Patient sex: F
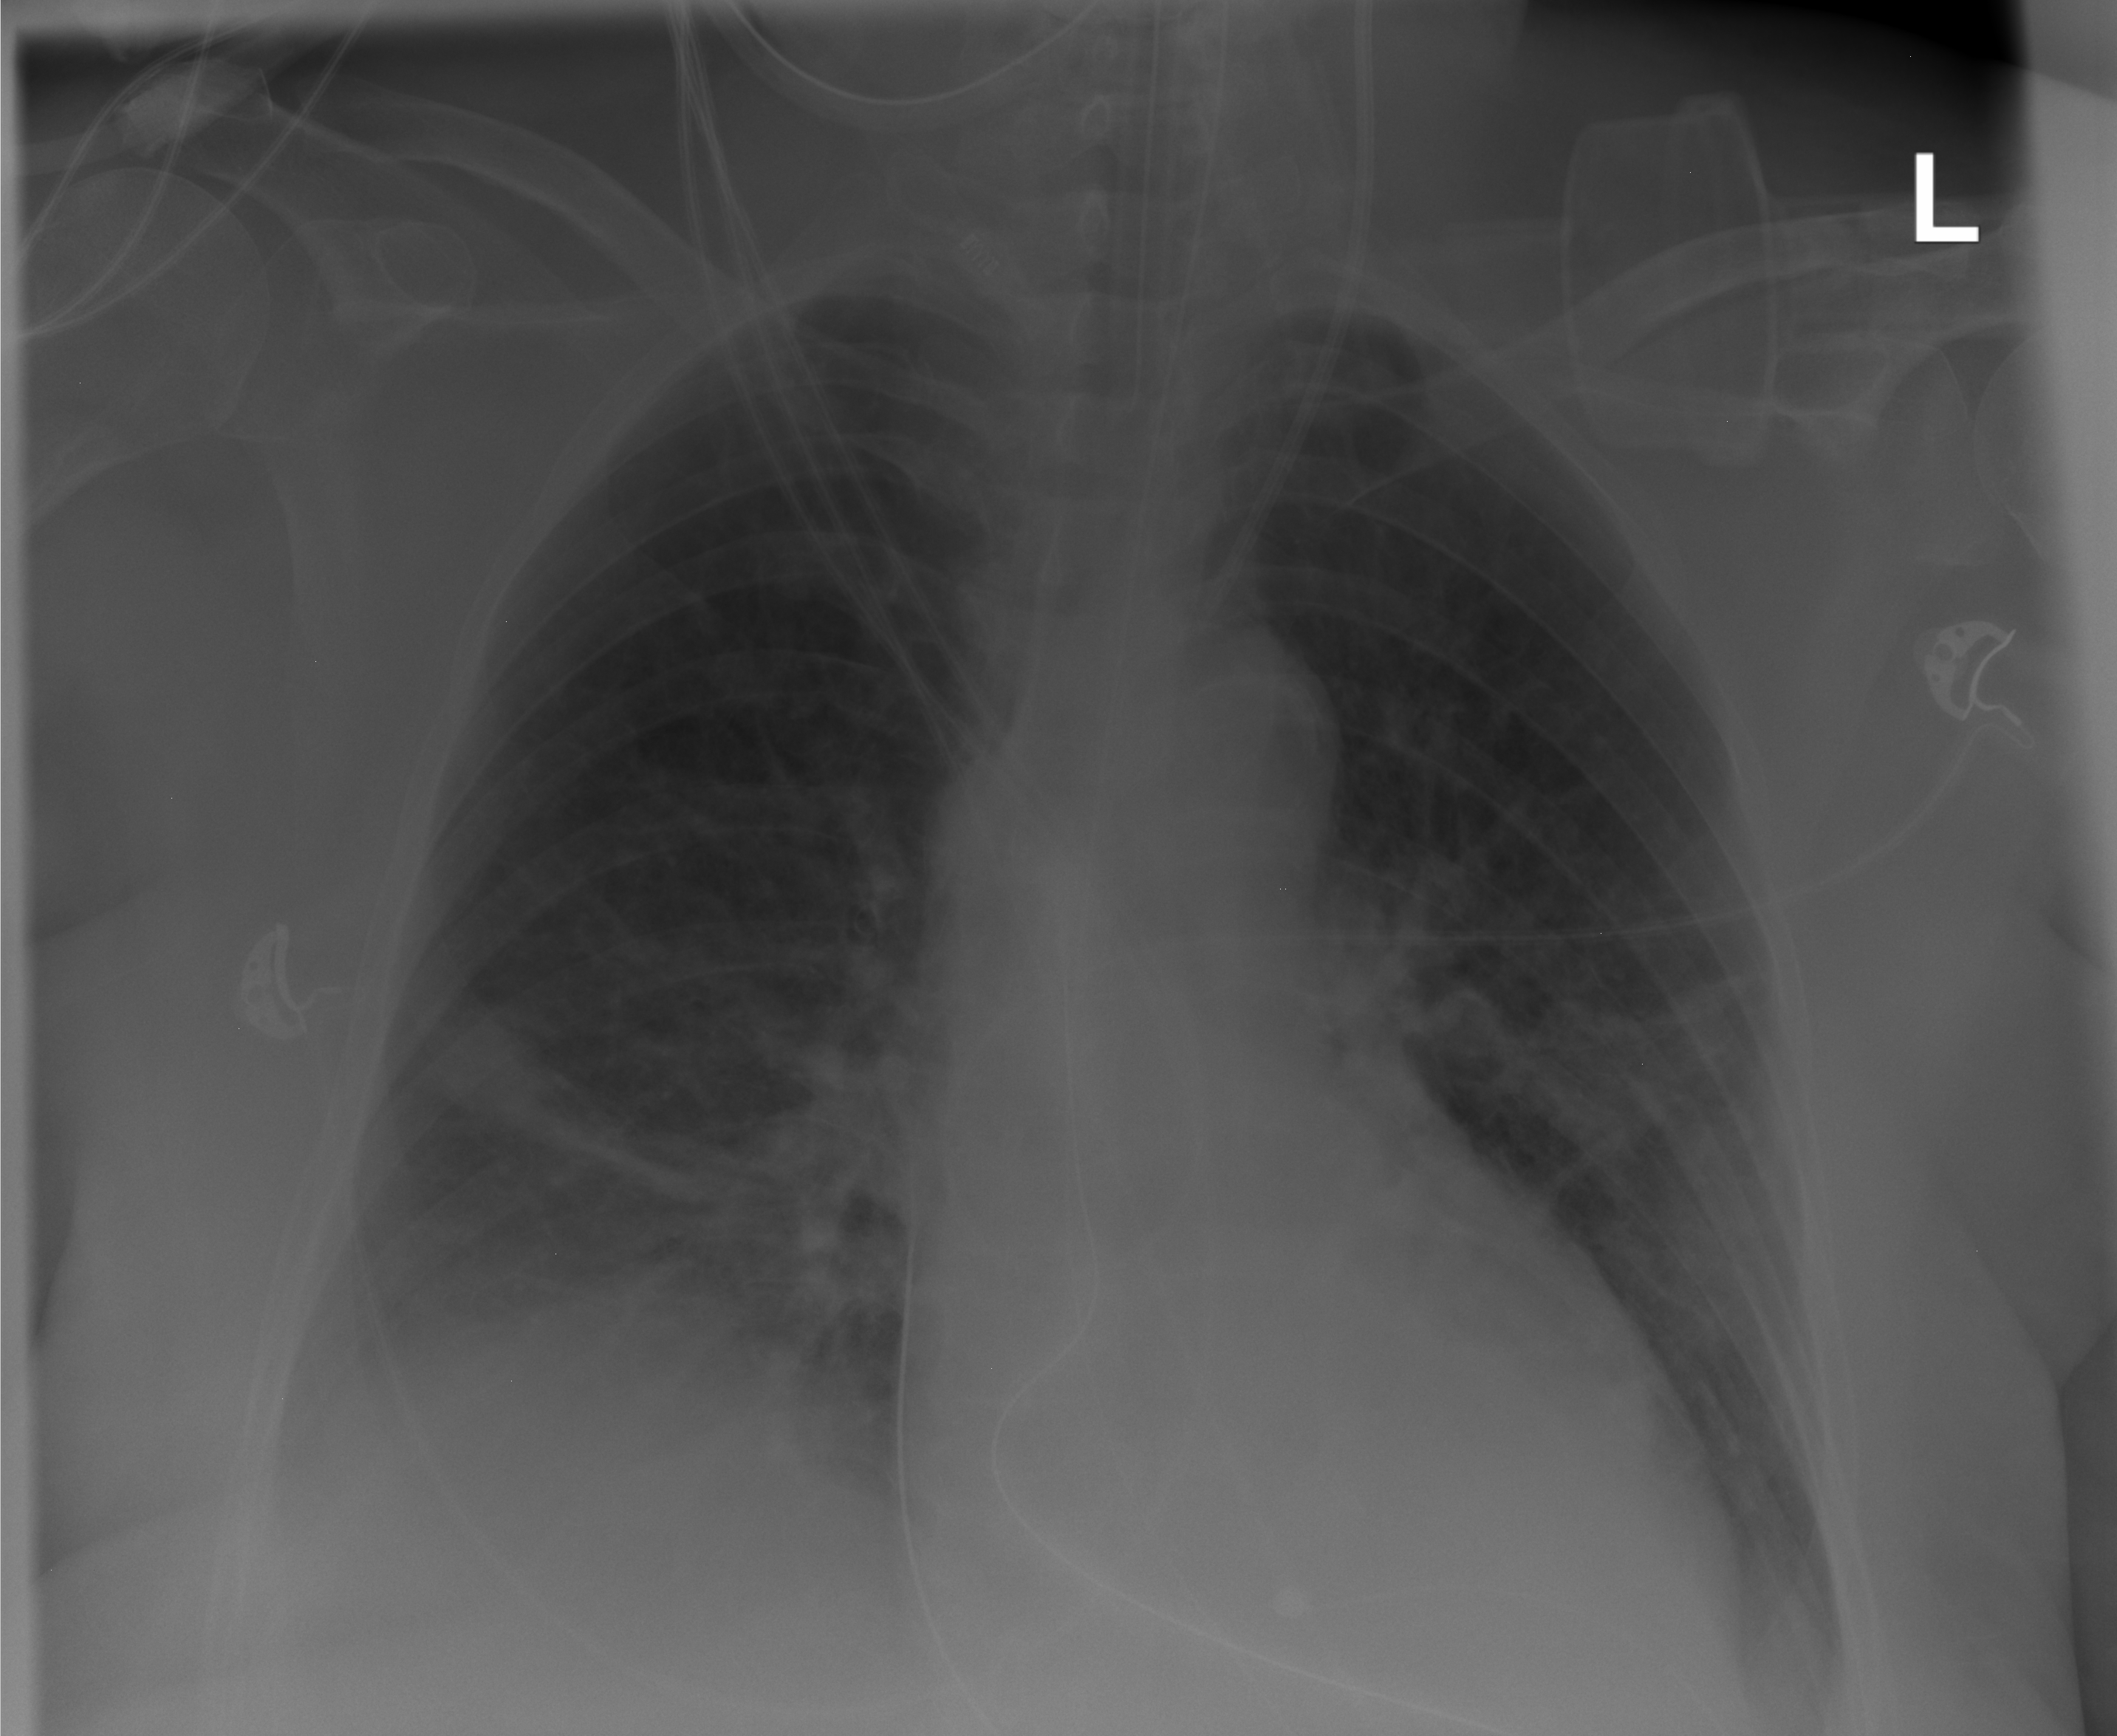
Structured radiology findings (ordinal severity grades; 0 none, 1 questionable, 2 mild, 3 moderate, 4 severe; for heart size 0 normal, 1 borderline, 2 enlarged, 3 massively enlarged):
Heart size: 1
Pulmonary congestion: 1
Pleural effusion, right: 1
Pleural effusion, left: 0
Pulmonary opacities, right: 2
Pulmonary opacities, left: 0
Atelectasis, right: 2
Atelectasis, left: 0